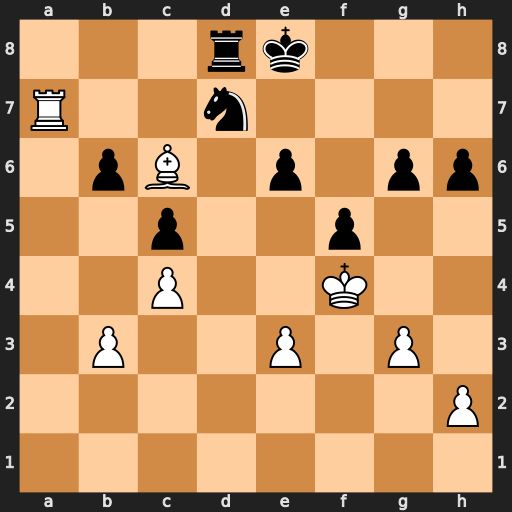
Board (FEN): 3rk3/R2n4/1pB1p1pp/2p2p2/2P2K2/1P2P1P1/7P/8
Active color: w
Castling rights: -
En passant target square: -
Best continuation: Rxd7 Rxd7 Ke5 Kd8 Bxd7 Kxd7 Kf6 g5 Kg6 Ke7 h3